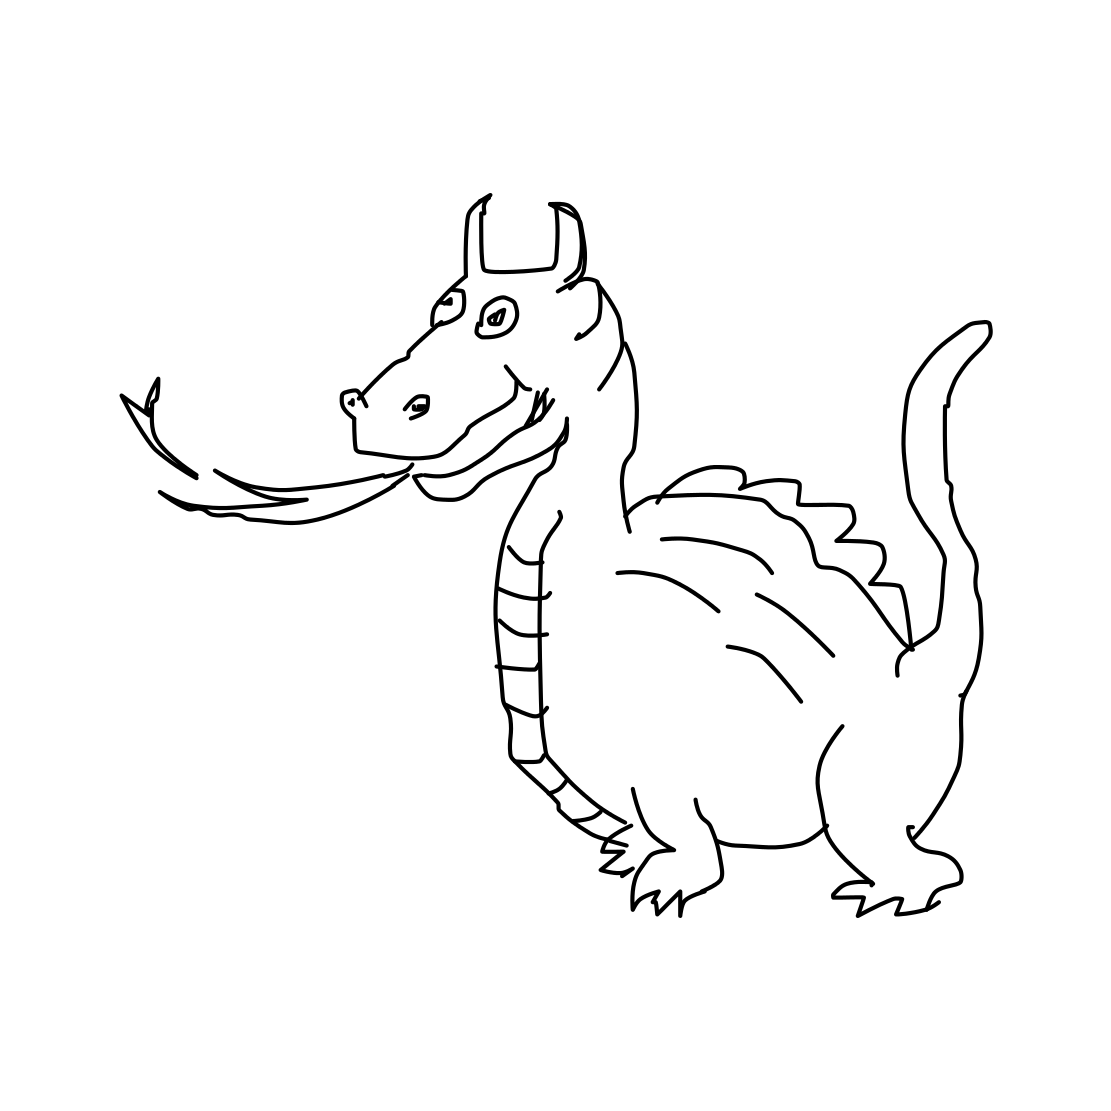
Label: dragon